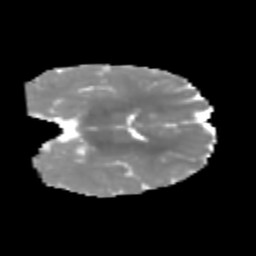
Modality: MD
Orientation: coronal
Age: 6
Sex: female
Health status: healthy